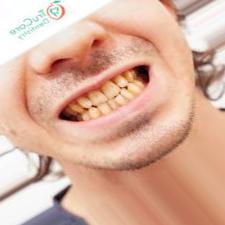
Condition: Tooth Discoloration